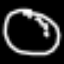
Label: clock